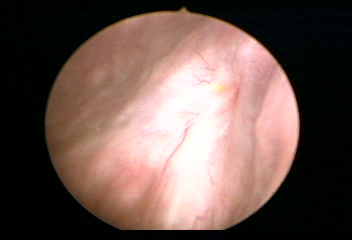
Modality: WLC
Class: Normal mucosa
Bladder cancer association: No